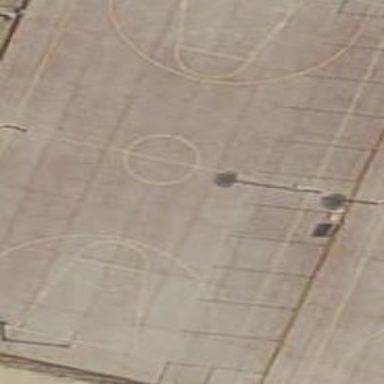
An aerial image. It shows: Basketball court on leisure land pitch.